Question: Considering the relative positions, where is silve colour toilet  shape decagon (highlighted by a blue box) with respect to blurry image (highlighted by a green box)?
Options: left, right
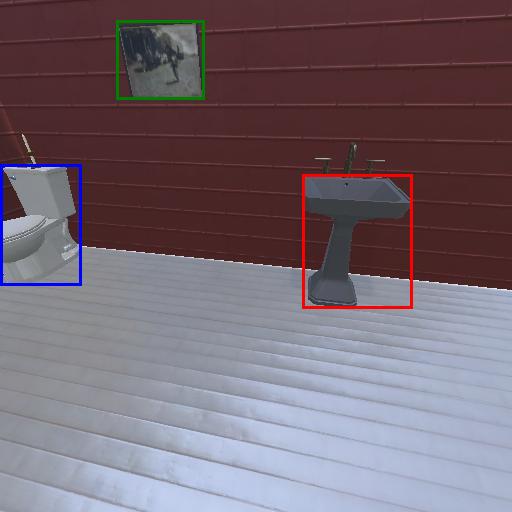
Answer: left